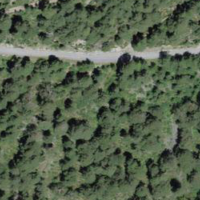
EUNIS habitat code: 43
Species observed at this site:
Amelanchier ovalis
Melilotus albus